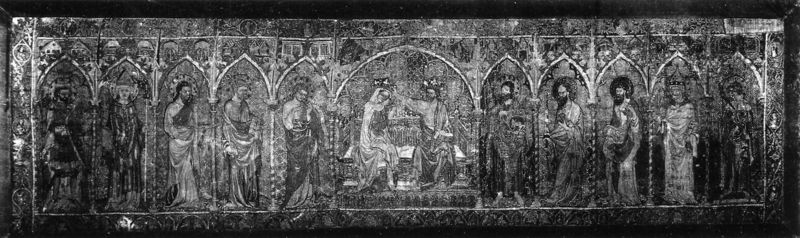
Titel: Antependium aus der Dominikanerkirche in Pirna
Institution: Meißen, Albrechtsburg, Staatliche Kunstsammlungen
Schlagwörter: gemälde, himmel, mann, umhang, weiß, frauen, menschen, sitzen, frau, grau, holz, männer, schwarz, säulen, tuch, malerei, teppich, stehen, bild, vorhang, kirche, sitzend, gotik, krone, bogen, bank, querformat, könig, thron, symmetrie, ornamente, wandmalerei, bögen, orient, religion, schwarzweiß, stof, mosaik, heiligenschein, nimbus, spitzbogen, spitzbögen, christus, jesus, christlich, mittelalter, krönung, umhänge, königin, heilige, jünger, heilig, maria, wandbild, verzierungen, christentum, zwölf, gläubige, christi, nischen, sarkophag, christ, apostel, christie, stoffmalerei, 12, gotiik, gläbige, bläubige, zölf